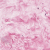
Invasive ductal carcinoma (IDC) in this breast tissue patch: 0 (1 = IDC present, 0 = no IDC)